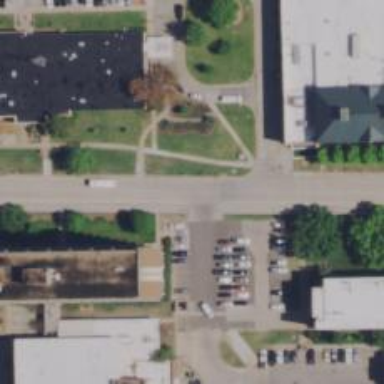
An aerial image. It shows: Tertiary road with asphalt surface and separate sidewalk.